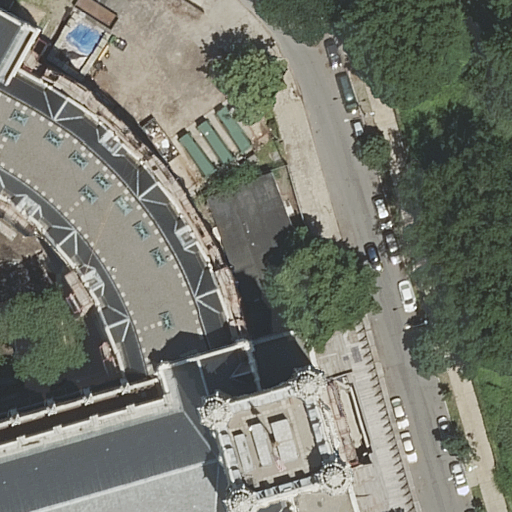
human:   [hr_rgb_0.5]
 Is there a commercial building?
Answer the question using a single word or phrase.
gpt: no

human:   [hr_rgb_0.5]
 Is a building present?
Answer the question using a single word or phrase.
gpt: yes

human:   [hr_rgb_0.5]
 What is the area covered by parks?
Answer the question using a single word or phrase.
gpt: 4557m2

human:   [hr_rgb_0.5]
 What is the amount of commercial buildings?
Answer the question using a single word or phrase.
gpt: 0

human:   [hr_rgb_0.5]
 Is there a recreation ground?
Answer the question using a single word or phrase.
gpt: yes

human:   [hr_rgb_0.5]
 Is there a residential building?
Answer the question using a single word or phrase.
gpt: yes

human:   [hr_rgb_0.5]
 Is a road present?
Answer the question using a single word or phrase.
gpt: yes

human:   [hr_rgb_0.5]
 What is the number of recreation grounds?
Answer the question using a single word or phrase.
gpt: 1

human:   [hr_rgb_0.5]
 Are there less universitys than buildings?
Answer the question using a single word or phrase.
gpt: yes

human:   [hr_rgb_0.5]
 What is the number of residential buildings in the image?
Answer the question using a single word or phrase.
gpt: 3

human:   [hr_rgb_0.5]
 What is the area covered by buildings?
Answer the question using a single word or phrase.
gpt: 3878m2

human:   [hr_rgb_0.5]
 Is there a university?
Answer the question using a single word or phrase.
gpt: yes

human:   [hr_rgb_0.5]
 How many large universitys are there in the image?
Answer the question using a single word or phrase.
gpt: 0

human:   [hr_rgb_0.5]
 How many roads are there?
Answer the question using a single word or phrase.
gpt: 1

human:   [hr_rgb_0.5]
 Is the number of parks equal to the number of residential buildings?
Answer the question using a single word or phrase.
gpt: no

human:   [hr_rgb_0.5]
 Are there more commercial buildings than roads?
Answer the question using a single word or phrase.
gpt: no

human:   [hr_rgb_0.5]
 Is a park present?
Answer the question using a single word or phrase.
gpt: yes

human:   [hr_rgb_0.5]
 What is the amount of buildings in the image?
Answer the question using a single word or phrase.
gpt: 3

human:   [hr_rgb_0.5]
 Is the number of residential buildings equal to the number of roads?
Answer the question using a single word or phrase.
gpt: no

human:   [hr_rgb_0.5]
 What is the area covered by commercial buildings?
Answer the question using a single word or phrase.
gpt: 0m2

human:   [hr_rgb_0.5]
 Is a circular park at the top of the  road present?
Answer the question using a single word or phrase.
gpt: no

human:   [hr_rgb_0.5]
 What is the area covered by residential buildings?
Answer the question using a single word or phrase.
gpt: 3878m2

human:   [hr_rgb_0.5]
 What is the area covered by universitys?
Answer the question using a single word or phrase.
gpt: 29m2

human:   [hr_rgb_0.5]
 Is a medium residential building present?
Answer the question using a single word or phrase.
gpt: yes

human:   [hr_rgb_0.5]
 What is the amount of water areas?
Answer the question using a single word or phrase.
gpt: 0

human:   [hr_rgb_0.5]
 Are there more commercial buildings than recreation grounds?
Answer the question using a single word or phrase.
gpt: no

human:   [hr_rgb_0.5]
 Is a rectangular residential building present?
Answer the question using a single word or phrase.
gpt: yes

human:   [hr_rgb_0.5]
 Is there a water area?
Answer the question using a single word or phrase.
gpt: no

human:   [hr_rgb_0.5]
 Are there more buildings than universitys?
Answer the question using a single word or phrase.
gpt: yes

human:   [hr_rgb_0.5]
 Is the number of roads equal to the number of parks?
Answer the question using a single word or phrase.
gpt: yes

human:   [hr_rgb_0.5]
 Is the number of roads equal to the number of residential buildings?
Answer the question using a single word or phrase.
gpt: no

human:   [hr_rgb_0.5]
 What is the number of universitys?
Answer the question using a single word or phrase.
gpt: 1

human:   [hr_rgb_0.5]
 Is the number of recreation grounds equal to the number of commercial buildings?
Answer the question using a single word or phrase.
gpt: no

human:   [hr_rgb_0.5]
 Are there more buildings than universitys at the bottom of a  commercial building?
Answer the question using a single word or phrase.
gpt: yes

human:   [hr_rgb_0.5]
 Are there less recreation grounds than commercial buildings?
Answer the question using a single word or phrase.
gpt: no

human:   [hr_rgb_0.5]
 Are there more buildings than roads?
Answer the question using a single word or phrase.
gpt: yes

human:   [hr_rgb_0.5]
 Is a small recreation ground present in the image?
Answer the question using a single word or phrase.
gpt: no

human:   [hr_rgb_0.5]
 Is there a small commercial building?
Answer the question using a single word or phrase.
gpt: no

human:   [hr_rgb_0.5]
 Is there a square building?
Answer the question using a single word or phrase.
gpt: no

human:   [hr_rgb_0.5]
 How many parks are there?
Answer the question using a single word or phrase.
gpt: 1

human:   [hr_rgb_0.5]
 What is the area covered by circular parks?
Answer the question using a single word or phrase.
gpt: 0m2

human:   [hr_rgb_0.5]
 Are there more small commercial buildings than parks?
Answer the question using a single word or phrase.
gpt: no

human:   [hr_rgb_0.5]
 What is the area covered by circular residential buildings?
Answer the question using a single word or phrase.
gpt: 0m2

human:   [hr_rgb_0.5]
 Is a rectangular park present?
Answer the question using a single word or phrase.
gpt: yes

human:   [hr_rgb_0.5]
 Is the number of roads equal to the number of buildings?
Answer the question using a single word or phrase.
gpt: no

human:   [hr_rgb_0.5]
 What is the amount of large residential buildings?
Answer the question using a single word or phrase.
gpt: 1

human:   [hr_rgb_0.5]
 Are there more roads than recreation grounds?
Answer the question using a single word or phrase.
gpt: no

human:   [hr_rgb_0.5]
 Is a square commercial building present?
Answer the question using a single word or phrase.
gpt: no

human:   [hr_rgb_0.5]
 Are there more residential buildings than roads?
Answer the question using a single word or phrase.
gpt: yes

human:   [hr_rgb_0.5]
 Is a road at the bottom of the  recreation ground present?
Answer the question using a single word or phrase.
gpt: no

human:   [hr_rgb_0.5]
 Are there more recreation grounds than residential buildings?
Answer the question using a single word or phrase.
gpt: no

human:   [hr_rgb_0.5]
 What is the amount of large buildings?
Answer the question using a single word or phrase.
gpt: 1

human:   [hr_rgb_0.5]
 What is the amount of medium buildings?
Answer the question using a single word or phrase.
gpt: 1

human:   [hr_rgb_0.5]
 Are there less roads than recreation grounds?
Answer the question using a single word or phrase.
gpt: no

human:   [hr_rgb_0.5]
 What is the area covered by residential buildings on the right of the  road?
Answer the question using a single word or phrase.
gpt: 0m2

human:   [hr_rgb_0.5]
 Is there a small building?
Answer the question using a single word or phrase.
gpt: yes

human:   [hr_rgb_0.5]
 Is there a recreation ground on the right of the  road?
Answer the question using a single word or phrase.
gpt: no

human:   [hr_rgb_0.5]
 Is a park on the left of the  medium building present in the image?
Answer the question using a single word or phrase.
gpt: no

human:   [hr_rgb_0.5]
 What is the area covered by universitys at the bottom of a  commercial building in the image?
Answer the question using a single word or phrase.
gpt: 0m2

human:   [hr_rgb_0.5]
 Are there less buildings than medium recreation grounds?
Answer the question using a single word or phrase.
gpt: no

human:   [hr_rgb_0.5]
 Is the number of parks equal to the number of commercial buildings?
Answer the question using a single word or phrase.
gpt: no

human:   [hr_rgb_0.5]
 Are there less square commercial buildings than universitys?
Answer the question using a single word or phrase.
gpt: yes

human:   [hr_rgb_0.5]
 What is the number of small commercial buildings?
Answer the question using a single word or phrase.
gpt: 0

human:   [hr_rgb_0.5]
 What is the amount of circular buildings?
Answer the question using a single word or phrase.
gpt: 0